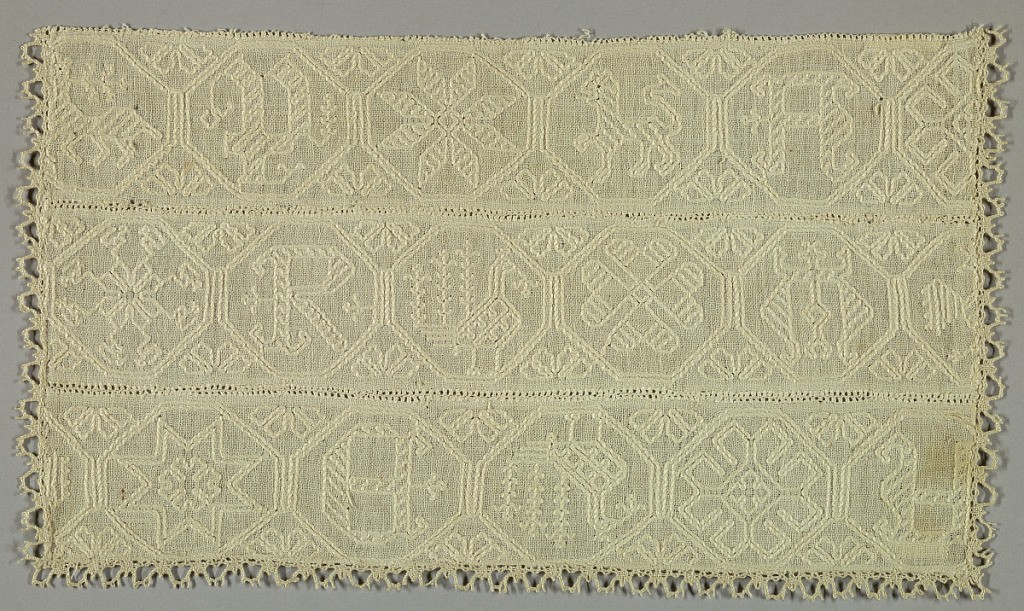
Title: Fragment
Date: early–mid-16th century
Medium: cotton Technique: double running stitch embroidery (the second stitch sometimes twists around the first instead of aligned with it on plain weave (three narrow strips sewn together)
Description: Part of a white-on-white embroidered panel. Joining of three pieces needle made edge, the loops of which form two bands placed edge to edge are whipped together.  Linen bobbin lace sewn to three edges.